Question: I am trying to import the library.
I added it to the gradle script
'''
compile 'com.android.support:design:22.2.0'
'''
If I open the project structure( control+shift+alt+s ) It is added on dependencies of the module. But If I try to write the import it doesnt appear.
There is a photo with the project dependencies, gradle script and the import now working

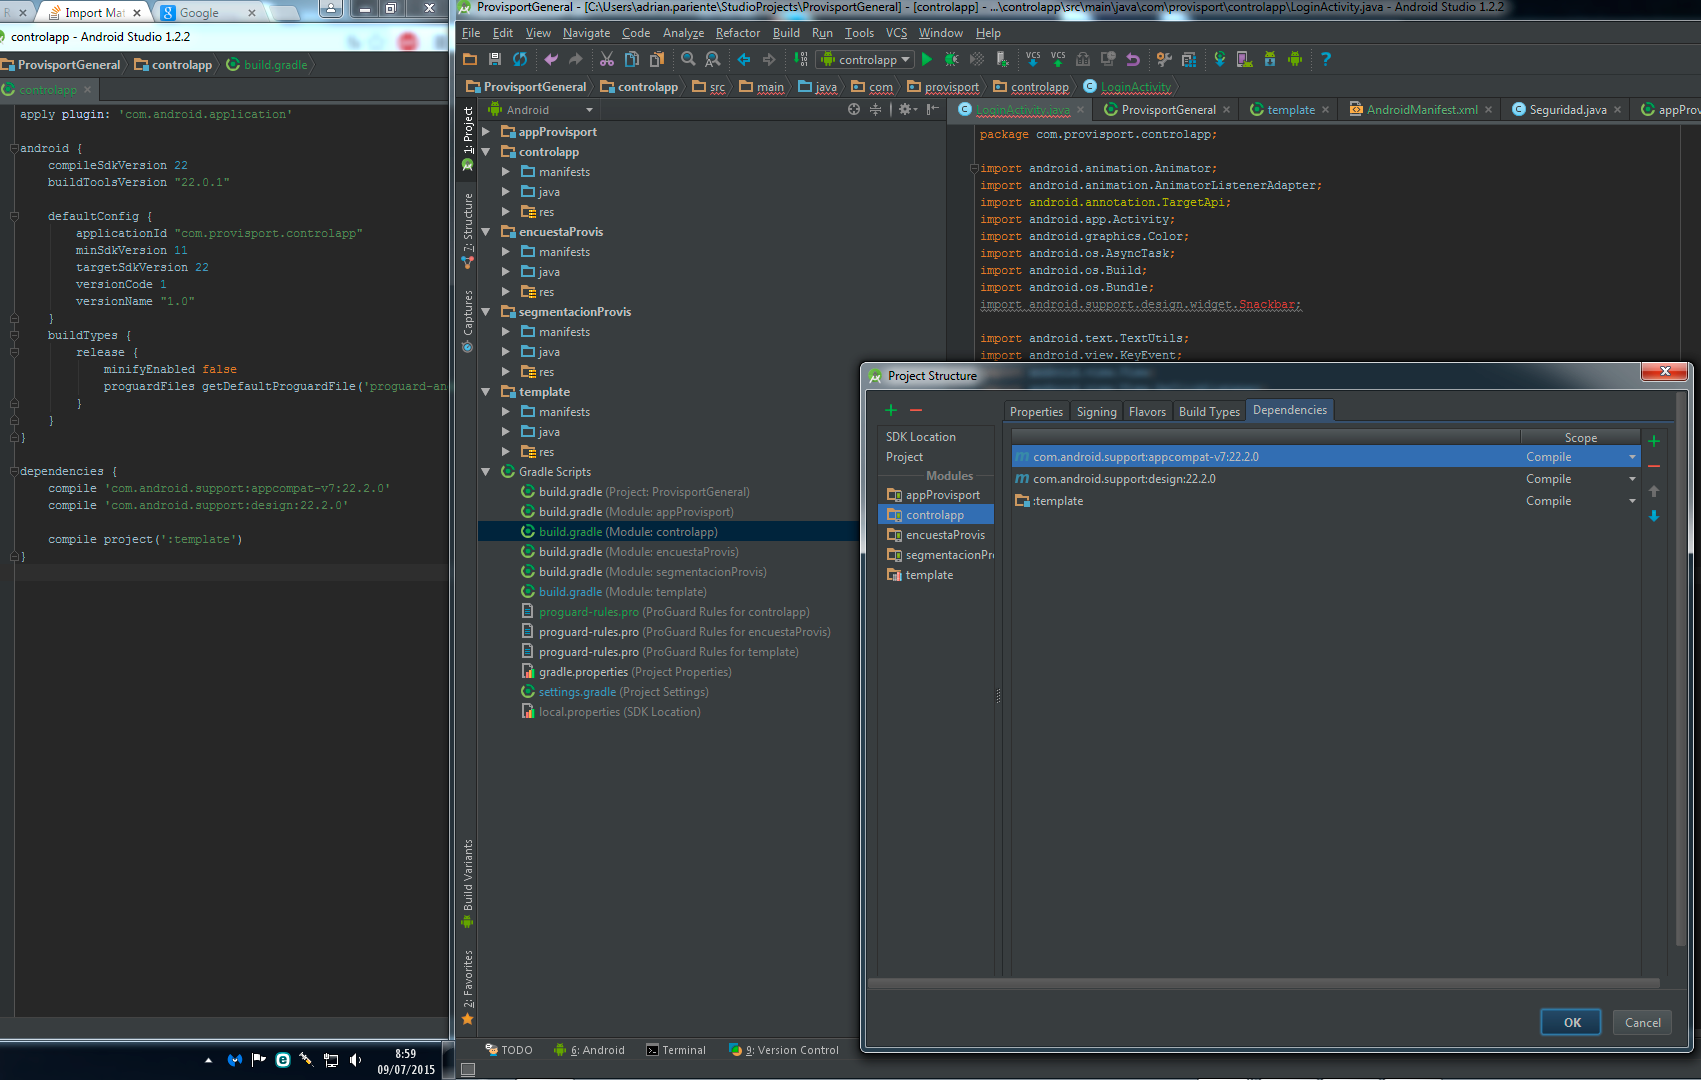
Answer: I just tryied to add a TextInputLayout on the xml file, eliminated the snackbar and tryied to compile it, After no error, it works, Now I can import the snackbar